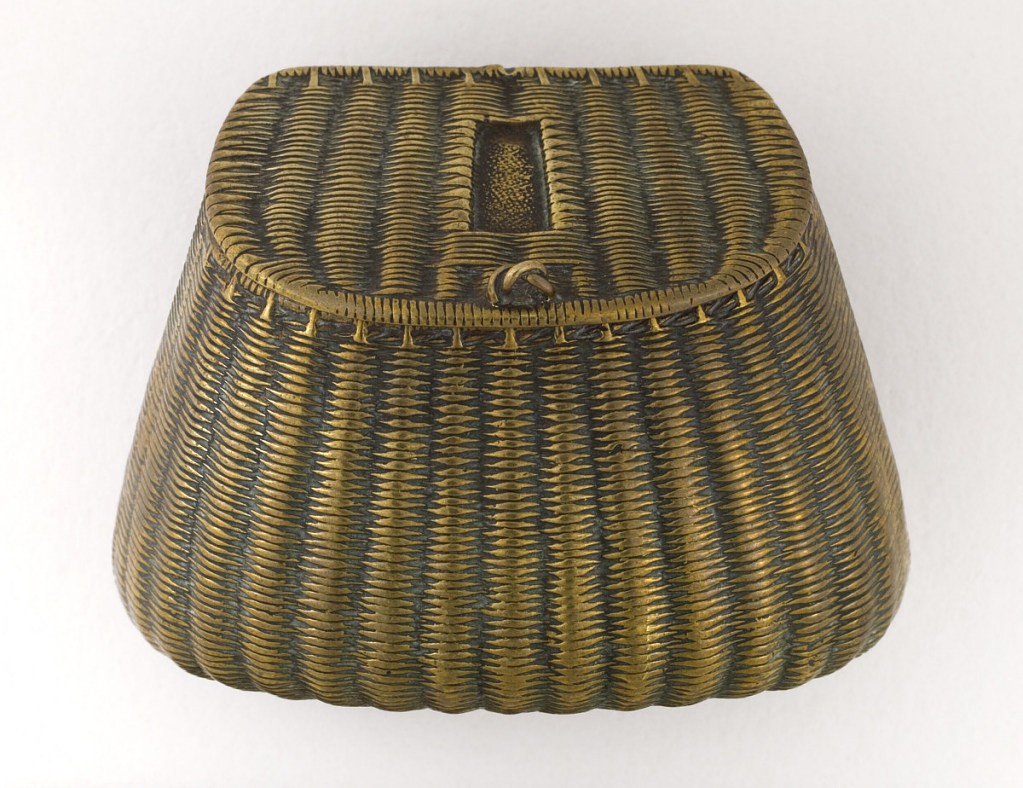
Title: Fishing Basket
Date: late 19th century
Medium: Brass
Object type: Matchsafe
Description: In the form of a fishing basket, with raised, simulated woven straw on canted lid and body, small loop of twisted straw at front of lid, longer twisted loop at basket back, some green patination in crevices. Flat lid hinged on back. Incised lines on bottom serve as striker.